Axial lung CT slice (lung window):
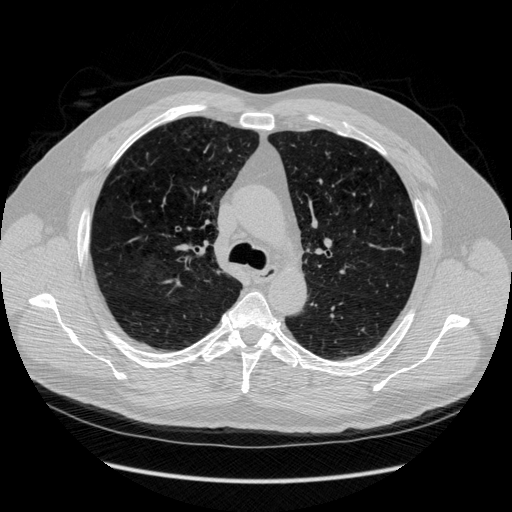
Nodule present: no